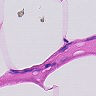
Metastatic tissue present: no